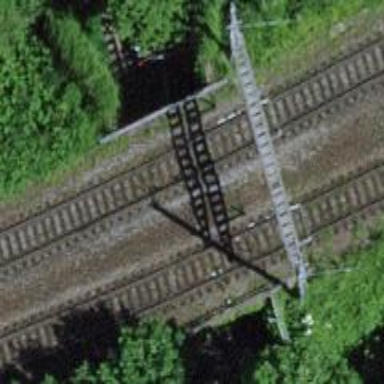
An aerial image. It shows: Railway bridge with electrified tracks and single rail.